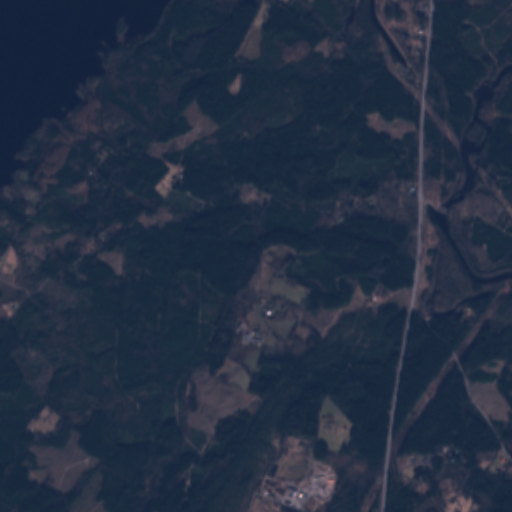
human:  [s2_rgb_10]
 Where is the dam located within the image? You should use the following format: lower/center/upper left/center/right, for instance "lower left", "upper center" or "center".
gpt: The dam is located in the center right of the image.
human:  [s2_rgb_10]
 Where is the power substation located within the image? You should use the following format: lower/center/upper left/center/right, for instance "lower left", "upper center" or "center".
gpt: The power substation is located in the upper right of the image.
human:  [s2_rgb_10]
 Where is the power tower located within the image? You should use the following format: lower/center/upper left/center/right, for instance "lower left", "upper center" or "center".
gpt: The power tower is located in the lower right of the image.
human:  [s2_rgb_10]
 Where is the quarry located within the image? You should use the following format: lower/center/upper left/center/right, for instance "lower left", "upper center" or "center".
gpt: The quarry is located in the lower center of the image.
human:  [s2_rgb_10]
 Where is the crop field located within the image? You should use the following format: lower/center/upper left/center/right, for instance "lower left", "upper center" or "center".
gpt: There is no crop field in the image.